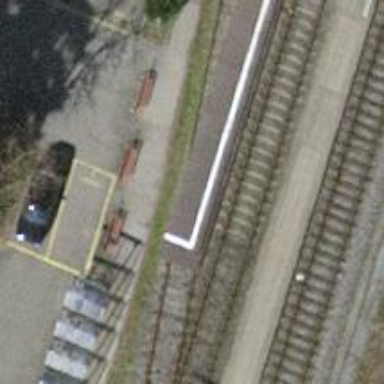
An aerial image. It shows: Red bench.